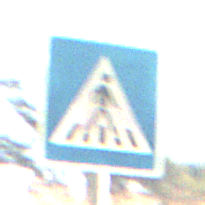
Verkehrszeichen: FussgaengerueberwegLinks
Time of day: MorningAfternoon
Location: Outdoor (Nature)
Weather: PartlyCloudy
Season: NotSpecified
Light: Natural